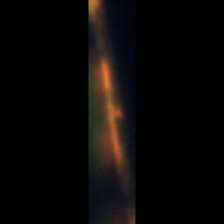
Taxon: Psuedo-nitzschia
Group: Diatoms